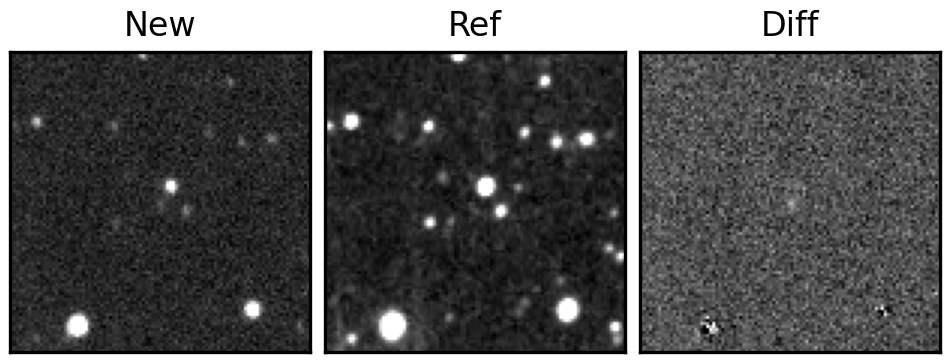
Label: real